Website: home-depot
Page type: order-tracking
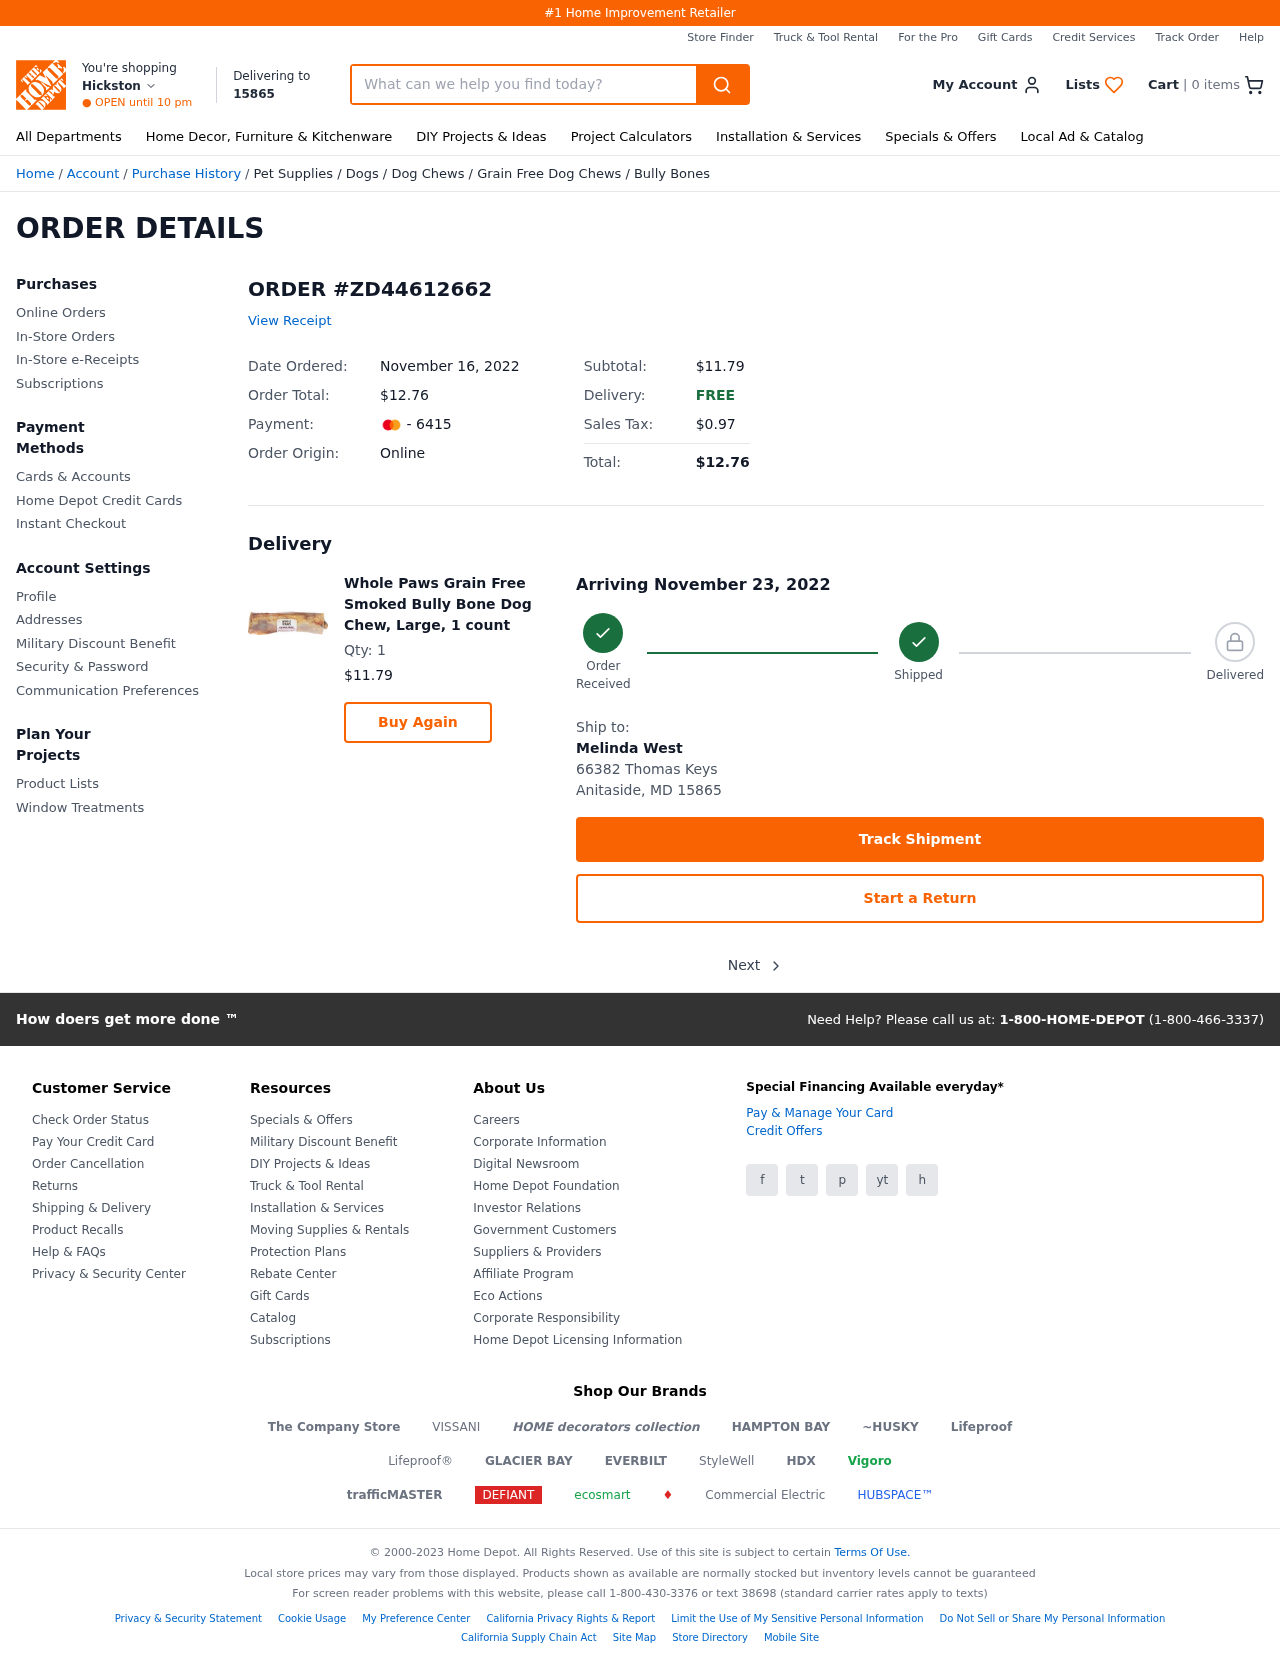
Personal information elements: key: PII_CARD_LAST4
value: - 6415
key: PII_CITY2
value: Hickston
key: PII_CITY_STATE_ZIP
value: Anitaside, MD 15865
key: PII_FULLNAME
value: Melinda West
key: PII_POSTCODE
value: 15865
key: PII_STREET
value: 66382 Thomas Keys
Product elements: key: PRODUCT1_BREADCRUMB
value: Pet Supplies
Dogs
Dog Chews
Grain Free Dog Chews
Bully Bones
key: PRODUCT1_NAME
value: Whole Paws Grain Free Smoked Bully Bone Dog Chew, Large, 1 count
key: PRODUCT1_PRICE
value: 11.79
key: PRODUCT1_QUANTITY
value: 1
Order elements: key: ORDER_NUM_ITEMS
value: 0
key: ORDER_ID
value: ZD44612662
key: ORDER_DATE
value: November 16, 2022
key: ORDER_TOTAL
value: $12.76
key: ORDER_SUBTOTAL
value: $11.79
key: ORDER_TAX
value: $0.97
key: ORDER_DELIVERY_DATE
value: Arriving November 23, 2022
Search elements: key: HEADER_SEARCH
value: What can we help you find today?